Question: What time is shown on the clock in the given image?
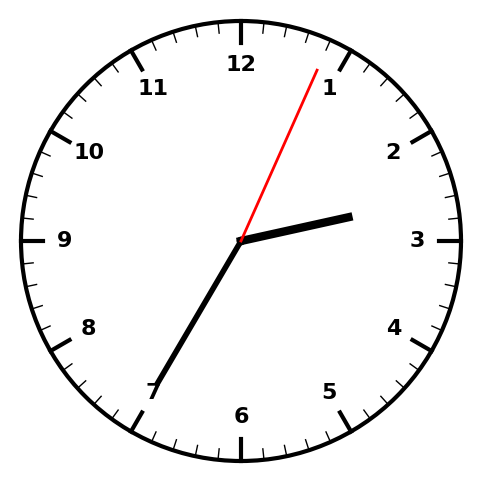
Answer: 02:35:04